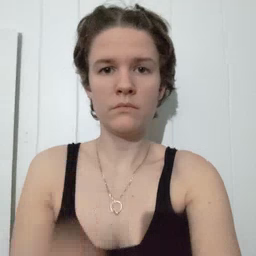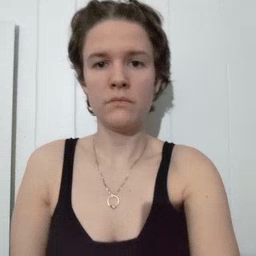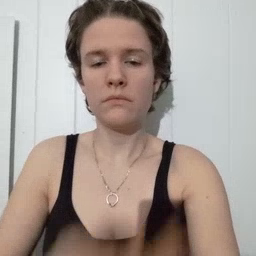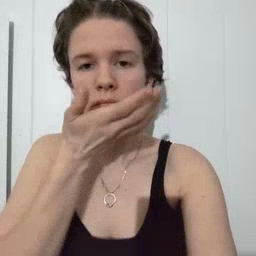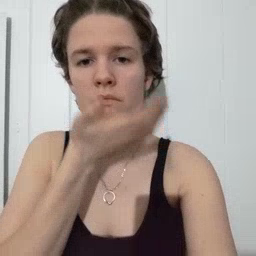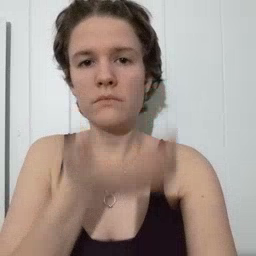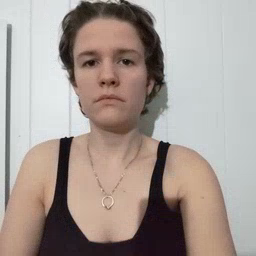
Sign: grass